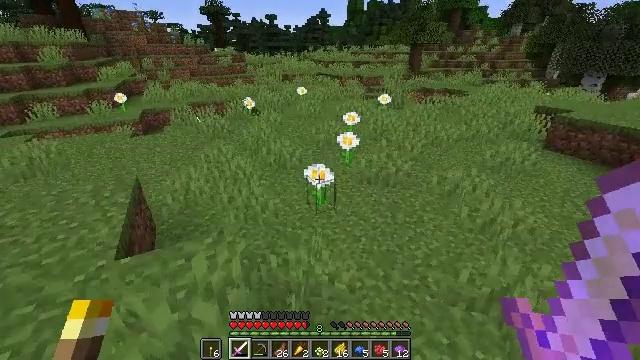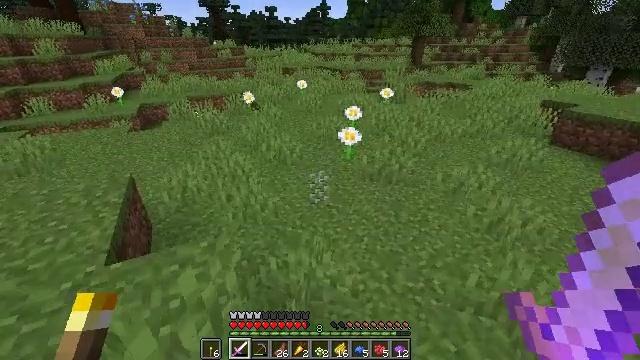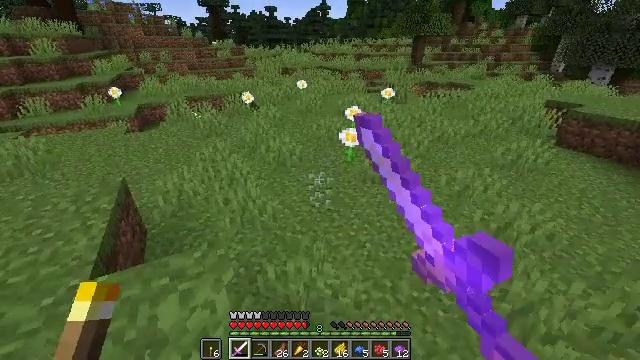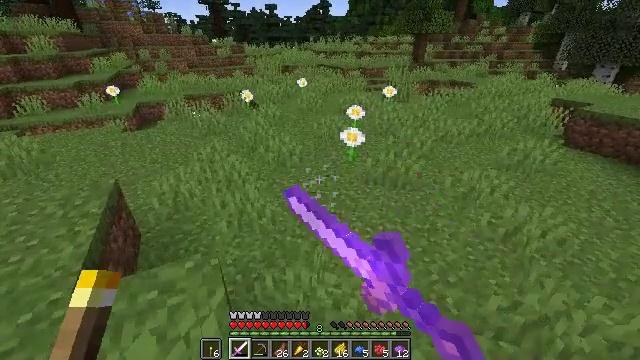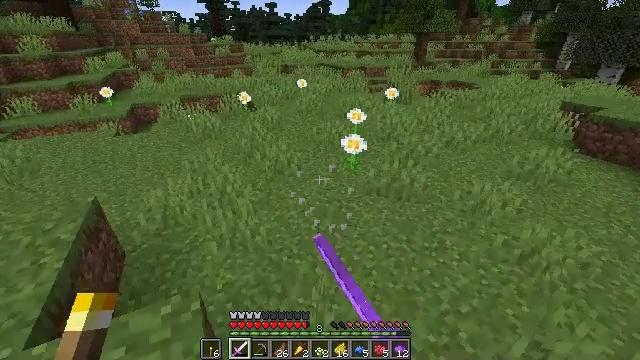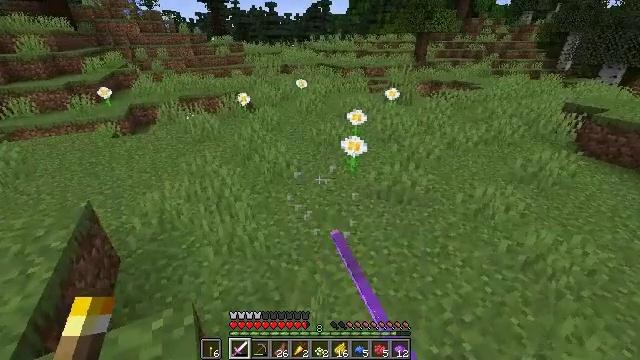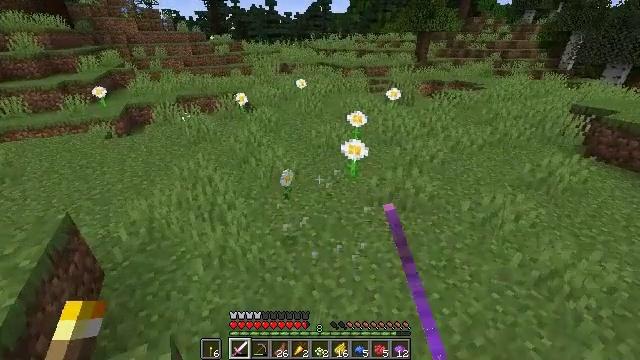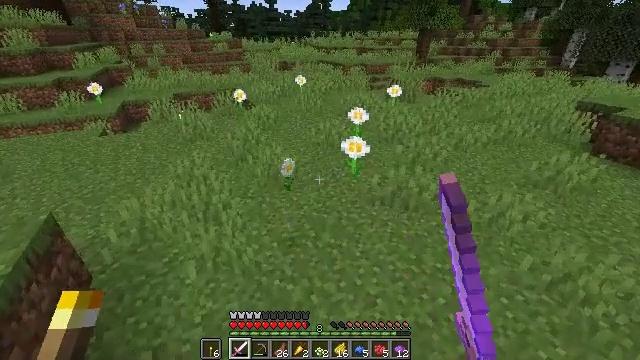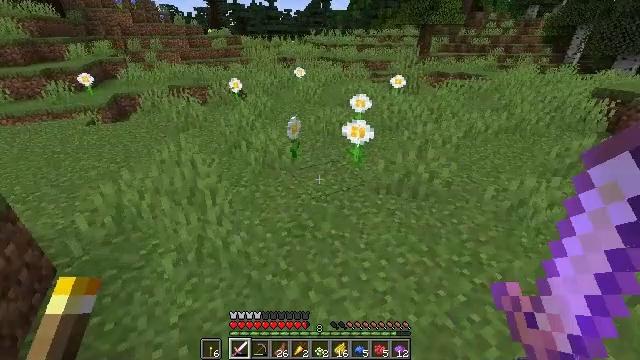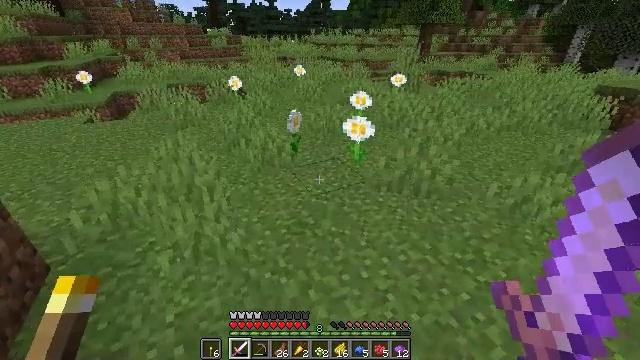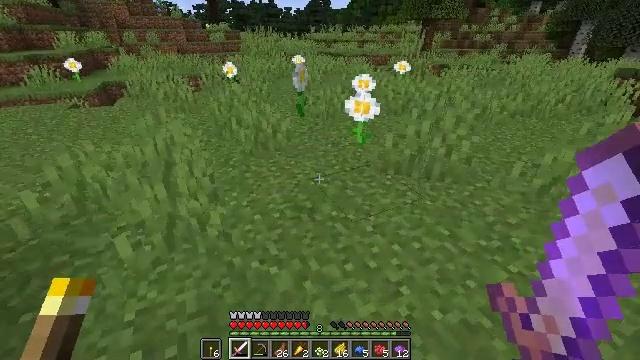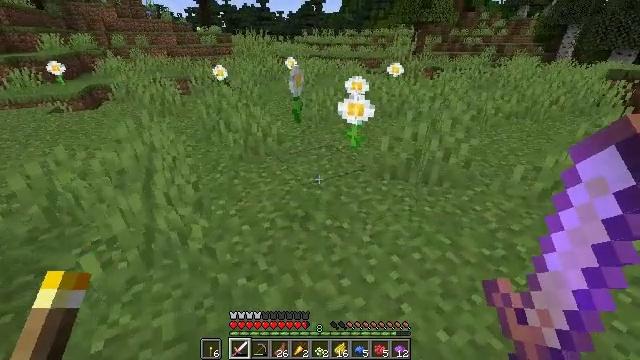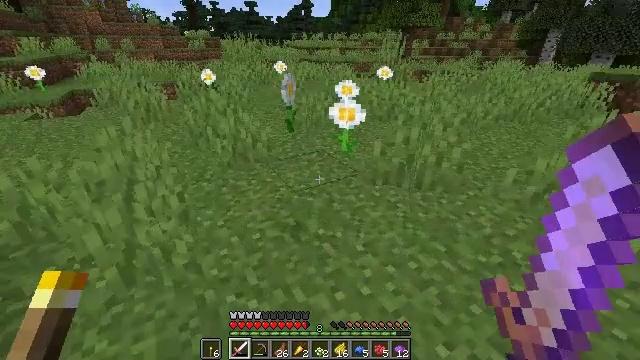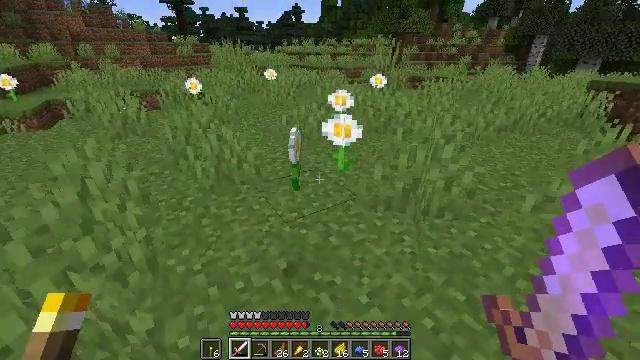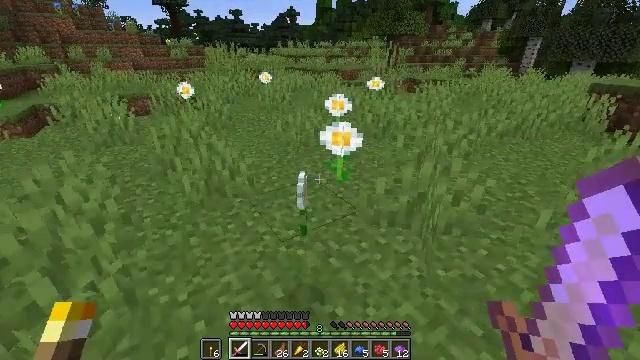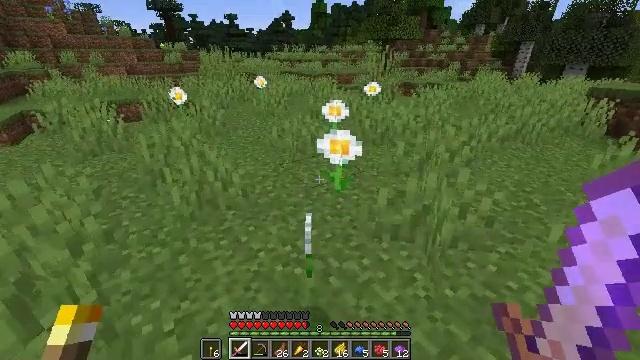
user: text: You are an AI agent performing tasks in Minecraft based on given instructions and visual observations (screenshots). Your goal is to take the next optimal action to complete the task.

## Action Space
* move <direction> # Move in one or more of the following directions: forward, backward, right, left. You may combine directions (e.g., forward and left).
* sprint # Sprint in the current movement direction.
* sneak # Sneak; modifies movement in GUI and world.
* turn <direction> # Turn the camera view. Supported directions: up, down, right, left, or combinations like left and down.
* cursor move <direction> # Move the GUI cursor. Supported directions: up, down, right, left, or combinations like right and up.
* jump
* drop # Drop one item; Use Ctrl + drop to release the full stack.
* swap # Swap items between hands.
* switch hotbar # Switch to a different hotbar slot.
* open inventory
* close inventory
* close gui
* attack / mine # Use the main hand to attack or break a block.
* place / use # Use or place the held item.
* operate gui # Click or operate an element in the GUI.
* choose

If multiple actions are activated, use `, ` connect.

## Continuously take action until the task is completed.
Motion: motion action
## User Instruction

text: Break the oxeye daisy to gather it.
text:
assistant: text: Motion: move forward, turn down, attack / mine
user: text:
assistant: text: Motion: move forward, attack / mine
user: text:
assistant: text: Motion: move forward, attack / mine
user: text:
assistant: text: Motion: move forward
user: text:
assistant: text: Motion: move forward
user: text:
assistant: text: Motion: move forward
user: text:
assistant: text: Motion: move forward
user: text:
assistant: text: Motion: move forward
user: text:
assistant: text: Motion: move forward
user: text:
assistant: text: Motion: move forward
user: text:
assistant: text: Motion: move forward, turn right
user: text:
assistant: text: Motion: move forward, turn right
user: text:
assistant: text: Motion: move forward, turn right and up
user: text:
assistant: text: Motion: move forward
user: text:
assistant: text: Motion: move forward
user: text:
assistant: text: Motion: move forward, turn right and up
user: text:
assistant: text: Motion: move forward, turn right and up
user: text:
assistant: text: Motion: move forward
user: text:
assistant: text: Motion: move forward, attack / mine
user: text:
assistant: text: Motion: move forward, attack / mine
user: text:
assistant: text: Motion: move forward, attack / mine
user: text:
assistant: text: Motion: move forward
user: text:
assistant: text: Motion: move forward
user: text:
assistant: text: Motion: move forward
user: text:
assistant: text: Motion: move forward, attack / mine
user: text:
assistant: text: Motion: move forward, attack / mine
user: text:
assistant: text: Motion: move forward, attack / mine
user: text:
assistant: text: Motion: move forward
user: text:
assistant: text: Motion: move forward
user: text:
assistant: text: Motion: move forward